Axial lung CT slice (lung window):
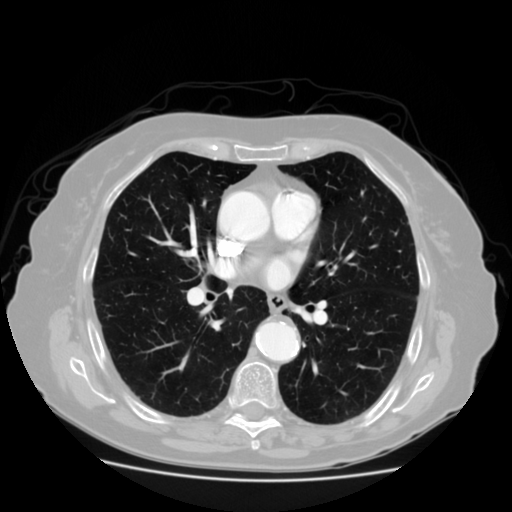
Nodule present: no